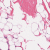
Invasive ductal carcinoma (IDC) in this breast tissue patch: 0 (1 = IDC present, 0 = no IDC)